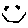
Label: smiley face